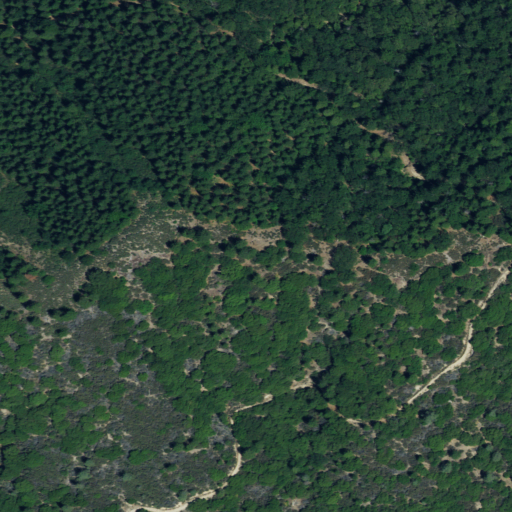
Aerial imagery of mountain in California named Island Bar Hill containing grassland, open development, and low intensity development